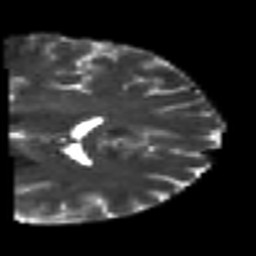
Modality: T2w
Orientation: coronal
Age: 40
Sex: male
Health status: healthy
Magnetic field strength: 3 T
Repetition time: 7 s
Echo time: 0.0926 s